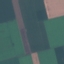
Label: AnnualCrop